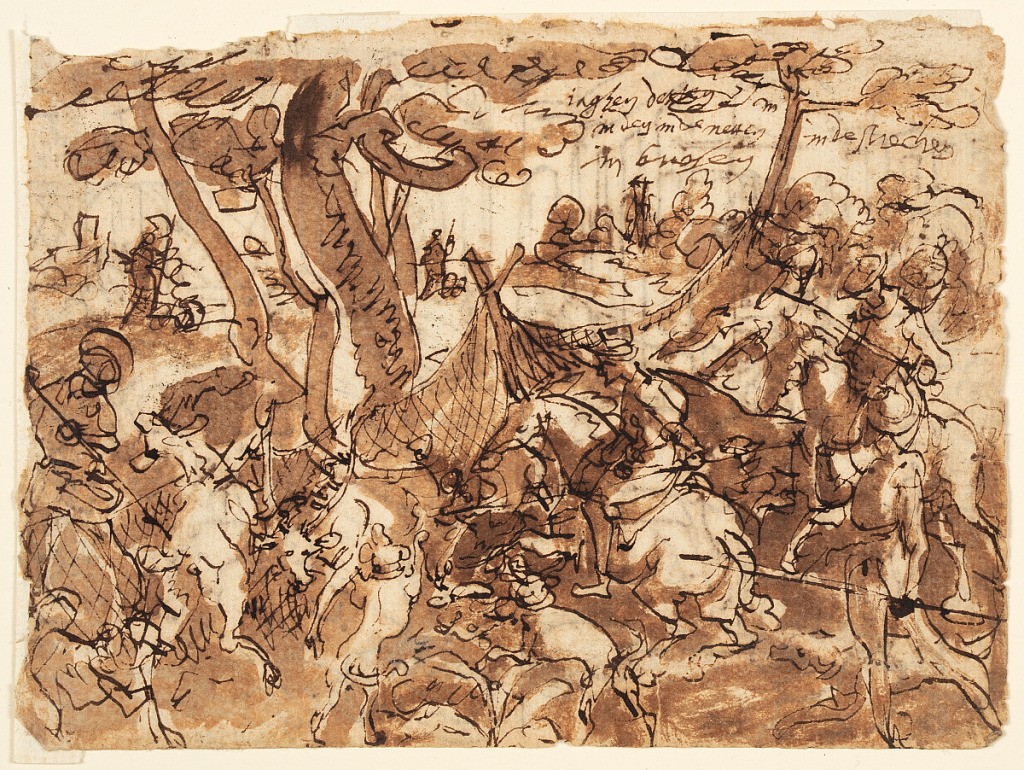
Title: Deer Hunt with Nets
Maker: Jan van der Straet, called Stradanus, Flemish, 1523–1605
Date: ca. 1590 – 1599
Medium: Recto: pen and brown ink, brush and brown wash over black chalk on laid paper Verso: pen and brown ink over black chalk on laid paper
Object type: Drawing
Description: Recto: Landscape with hunters on horseback, accompanied by their hounds. They have driven two stags into a wide net.
Verso: Two scenes from the life of St. Giovanni Gualberto, separated by dividing lines that run vertically through the center of the page. Left: in the foreground men unload sacks and baskets from horses. In the background more men carry the goods up into the porticoed entrance of the monastery at Vallombrosa, where the monks receive the bounty—which miraculously arrives during a famine. Right: In the interior of a chapel, a sick woman named Adalassia lies on the floor before the tomb of St. Giovanni Gualberto. She will be miraculously healed of her illness.